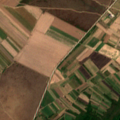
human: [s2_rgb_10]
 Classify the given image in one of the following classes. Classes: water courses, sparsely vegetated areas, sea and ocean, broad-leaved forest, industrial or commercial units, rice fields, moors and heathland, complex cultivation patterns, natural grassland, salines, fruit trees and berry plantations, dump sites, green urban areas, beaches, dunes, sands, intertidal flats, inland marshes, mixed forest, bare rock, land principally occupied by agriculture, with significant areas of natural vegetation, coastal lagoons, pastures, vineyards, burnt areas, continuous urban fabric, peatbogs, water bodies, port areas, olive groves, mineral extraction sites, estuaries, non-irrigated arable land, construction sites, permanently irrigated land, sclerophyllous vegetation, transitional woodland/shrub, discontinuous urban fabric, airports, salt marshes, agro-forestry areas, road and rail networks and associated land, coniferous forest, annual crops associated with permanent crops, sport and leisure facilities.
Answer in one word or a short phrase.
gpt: non-irrigated arable land, pastures, complex cultivation patterns, broad-leaved forest